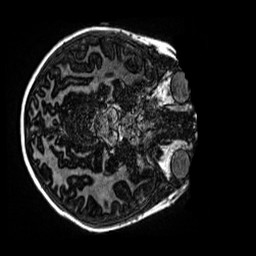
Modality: MP2RAGE
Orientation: axial
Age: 9
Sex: male
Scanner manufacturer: siemens
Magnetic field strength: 3 T
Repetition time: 4 s
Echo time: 0.00299 s